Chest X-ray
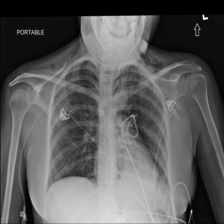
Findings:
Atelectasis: positive
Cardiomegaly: negative
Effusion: negative
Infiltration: positive
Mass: negative
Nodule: negative
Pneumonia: negative
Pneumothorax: negative
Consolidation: negative
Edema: negative
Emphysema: negative
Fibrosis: negative
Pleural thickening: negative
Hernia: negative